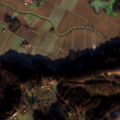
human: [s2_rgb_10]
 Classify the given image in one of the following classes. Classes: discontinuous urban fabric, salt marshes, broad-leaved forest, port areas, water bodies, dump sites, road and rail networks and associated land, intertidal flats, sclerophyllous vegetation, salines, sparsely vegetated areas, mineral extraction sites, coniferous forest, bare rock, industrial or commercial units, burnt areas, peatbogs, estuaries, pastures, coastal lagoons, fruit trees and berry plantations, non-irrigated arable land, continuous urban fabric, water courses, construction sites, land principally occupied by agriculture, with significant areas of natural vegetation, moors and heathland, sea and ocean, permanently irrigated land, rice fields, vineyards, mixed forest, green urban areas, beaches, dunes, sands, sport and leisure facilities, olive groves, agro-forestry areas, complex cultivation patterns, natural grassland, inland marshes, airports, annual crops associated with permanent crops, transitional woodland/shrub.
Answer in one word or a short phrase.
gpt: non-irrigated arable land, complex cultivation patterns, mixed forest